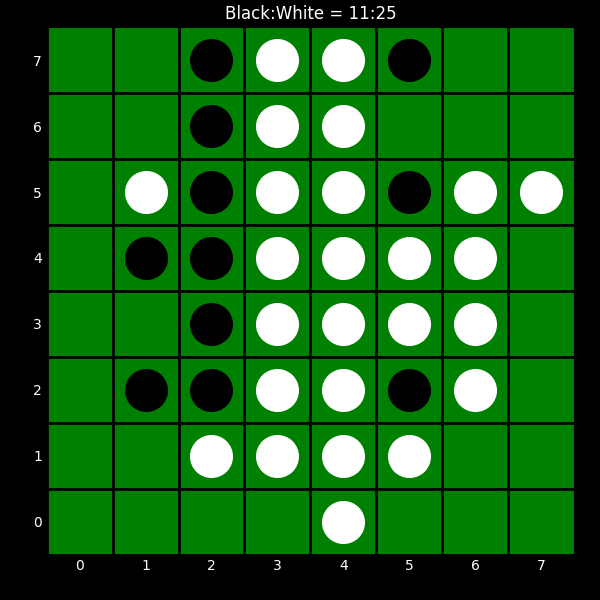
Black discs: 11
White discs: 25